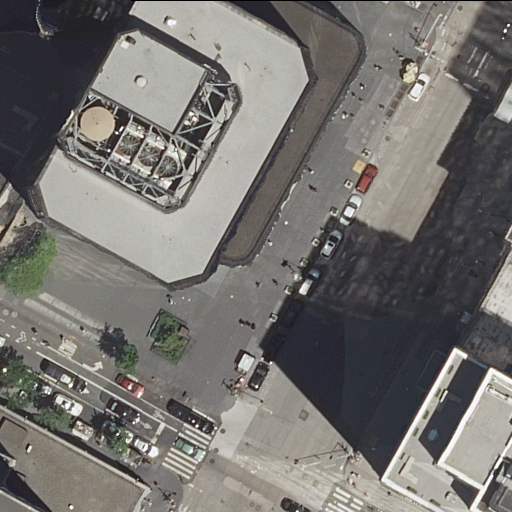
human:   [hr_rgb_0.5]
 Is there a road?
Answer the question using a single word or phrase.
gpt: yes

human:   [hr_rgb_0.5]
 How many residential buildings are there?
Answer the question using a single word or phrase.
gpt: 3

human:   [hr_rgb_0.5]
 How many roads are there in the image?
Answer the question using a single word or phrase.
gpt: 5

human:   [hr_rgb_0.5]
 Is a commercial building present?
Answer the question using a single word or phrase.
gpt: no

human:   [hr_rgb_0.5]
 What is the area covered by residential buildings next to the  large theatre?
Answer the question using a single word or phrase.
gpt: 1760m2

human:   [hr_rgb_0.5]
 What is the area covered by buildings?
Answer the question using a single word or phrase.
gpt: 2965m2

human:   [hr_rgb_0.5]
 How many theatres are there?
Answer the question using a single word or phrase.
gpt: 1

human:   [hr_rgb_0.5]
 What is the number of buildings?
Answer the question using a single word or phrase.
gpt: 5

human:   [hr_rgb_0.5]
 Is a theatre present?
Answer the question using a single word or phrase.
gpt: yes

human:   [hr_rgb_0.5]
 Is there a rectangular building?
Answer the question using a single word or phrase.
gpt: yes

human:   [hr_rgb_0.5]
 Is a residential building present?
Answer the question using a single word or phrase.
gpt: yes

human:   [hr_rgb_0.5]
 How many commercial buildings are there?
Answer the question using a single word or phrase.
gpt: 0

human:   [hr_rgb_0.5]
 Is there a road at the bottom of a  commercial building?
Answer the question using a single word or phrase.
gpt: no

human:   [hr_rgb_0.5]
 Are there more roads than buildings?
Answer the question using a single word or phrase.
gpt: no

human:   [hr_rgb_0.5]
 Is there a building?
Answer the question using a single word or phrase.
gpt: yes

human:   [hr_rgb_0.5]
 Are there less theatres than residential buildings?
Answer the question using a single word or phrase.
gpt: yes

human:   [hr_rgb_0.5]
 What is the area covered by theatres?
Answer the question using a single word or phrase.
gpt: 1548m2

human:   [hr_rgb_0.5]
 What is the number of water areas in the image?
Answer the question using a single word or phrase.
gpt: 0

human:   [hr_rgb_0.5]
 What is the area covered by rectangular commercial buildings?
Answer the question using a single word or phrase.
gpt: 0m2

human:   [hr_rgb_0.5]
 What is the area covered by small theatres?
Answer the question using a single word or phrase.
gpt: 0m2

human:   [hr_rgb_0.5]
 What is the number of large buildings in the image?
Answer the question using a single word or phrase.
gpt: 2

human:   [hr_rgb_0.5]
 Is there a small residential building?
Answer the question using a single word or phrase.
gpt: yes

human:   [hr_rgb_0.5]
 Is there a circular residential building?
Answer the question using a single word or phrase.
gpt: no

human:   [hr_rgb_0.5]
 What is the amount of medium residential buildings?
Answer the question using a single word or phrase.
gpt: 1

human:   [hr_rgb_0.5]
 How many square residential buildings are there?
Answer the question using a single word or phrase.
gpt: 0

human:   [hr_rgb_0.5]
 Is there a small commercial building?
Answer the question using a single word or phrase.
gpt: no

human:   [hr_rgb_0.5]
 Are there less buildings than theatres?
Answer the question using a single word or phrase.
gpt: no

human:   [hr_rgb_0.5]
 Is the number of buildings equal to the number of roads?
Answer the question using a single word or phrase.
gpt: yes

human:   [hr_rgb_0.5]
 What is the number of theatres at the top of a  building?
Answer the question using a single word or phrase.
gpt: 1

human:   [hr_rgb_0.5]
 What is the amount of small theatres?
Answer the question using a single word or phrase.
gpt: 0

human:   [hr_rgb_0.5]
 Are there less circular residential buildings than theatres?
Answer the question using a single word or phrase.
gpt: yes

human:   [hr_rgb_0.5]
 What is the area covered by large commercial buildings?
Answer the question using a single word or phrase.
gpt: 0m2

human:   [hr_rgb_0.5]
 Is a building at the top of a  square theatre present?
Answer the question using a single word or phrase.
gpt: no

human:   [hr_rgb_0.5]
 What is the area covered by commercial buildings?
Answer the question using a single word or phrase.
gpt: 0m2

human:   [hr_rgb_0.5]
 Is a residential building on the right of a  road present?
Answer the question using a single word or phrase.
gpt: yes

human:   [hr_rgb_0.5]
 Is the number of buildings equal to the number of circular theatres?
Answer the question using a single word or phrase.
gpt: no

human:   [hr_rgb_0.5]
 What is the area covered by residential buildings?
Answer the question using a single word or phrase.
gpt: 1760m2

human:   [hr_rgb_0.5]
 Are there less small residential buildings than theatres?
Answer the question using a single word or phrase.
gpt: no

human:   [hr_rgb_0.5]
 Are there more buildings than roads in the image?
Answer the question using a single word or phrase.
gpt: no

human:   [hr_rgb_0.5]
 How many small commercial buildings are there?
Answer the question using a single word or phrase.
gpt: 0

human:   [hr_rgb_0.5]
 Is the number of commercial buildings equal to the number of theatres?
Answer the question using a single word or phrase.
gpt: no

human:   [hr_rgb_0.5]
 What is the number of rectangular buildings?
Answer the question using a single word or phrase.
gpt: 3

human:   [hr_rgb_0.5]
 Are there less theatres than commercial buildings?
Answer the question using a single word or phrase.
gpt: no

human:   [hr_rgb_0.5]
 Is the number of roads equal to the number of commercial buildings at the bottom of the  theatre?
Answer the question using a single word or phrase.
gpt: no

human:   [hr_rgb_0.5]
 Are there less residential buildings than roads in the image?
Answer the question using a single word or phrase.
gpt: yes

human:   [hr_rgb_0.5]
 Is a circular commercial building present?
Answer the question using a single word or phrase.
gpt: no

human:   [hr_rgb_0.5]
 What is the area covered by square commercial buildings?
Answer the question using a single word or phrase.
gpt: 0m2

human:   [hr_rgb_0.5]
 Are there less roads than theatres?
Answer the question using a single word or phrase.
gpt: no

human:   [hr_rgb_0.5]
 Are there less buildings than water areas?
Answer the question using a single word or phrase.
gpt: no

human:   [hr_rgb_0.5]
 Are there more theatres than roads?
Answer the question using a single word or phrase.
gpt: no

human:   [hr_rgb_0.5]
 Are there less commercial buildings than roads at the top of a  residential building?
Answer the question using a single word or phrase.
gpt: yes

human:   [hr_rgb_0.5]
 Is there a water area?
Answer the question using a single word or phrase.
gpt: no

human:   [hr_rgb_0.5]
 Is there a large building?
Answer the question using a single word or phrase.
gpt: yes

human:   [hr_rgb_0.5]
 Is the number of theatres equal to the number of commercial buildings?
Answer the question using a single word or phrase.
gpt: no

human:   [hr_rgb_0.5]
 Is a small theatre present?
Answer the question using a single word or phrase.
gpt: no

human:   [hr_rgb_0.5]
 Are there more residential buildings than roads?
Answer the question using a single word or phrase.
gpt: no

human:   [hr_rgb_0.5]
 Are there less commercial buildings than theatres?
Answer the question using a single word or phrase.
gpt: yes

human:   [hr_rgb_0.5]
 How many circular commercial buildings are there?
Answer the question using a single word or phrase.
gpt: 0

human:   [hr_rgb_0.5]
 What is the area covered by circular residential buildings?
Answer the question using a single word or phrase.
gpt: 0m2

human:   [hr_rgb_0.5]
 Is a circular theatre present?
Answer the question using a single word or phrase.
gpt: no

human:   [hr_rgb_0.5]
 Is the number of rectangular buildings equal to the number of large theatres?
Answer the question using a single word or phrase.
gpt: no

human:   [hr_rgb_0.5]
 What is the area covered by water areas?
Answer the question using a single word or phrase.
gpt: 0m2

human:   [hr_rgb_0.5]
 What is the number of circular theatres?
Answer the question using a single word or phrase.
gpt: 0

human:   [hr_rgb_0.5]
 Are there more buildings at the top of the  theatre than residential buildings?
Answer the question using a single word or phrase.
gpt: no